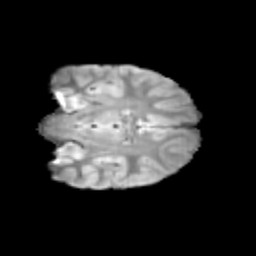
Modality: T2w
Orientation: coronal
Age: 11
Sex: male
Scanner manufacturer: siemens
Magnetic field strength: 3 T
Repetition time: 3.8 s
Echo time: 0.07 s